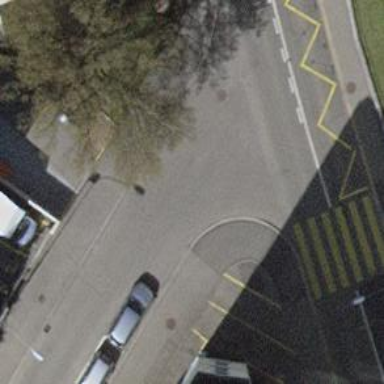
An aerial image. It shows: Kerb barrier.